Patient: sex M, age 76
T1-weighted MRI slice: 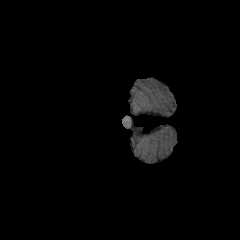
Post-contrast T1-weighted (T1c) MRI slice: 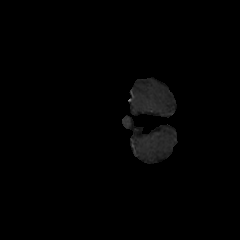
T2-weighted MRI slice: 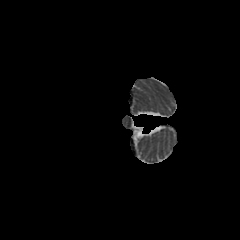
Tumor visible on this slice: no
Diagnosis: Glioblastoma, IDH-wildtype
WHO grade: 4